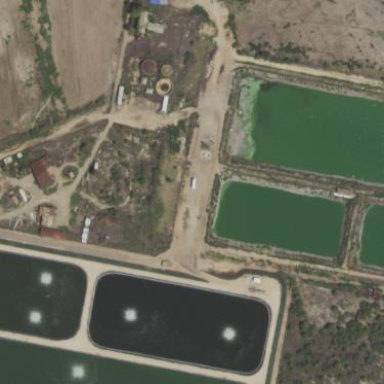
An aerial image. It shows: Wastewater plant.